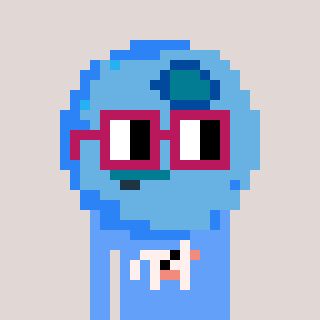
a pixel art character with square dark red glasses, a blueberry-shaped head and a blue-colored body on a warm background